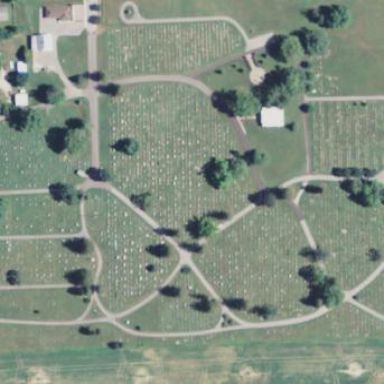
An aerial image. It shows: Cemetery.